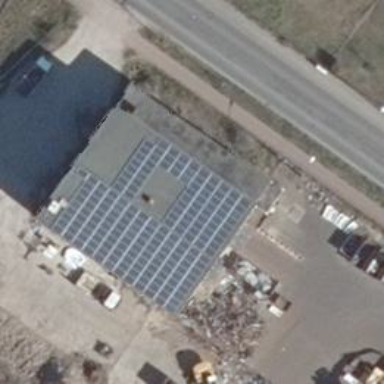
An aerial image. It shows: Solar photovoltaic panel generator installed on the roof.